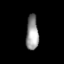
Tissue: lung
Cell type: Others
Senescence score: 0.2312
Nuclear area (px): 427
Mean DAPI intensity: 146.775